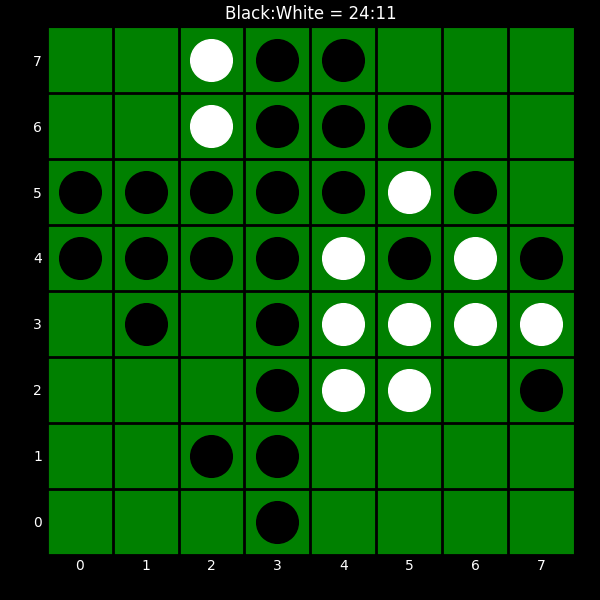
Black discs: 24
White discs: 11